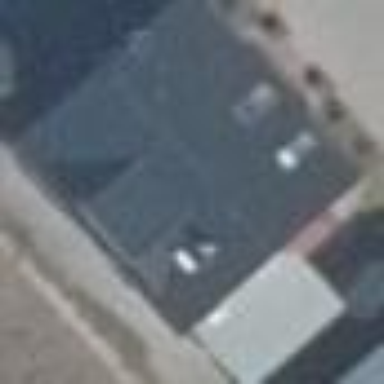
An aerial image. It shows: Black building with gabled roof.